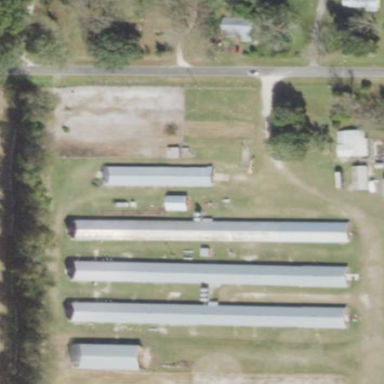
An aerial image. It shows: Poultry farmyard is depicted in the image.